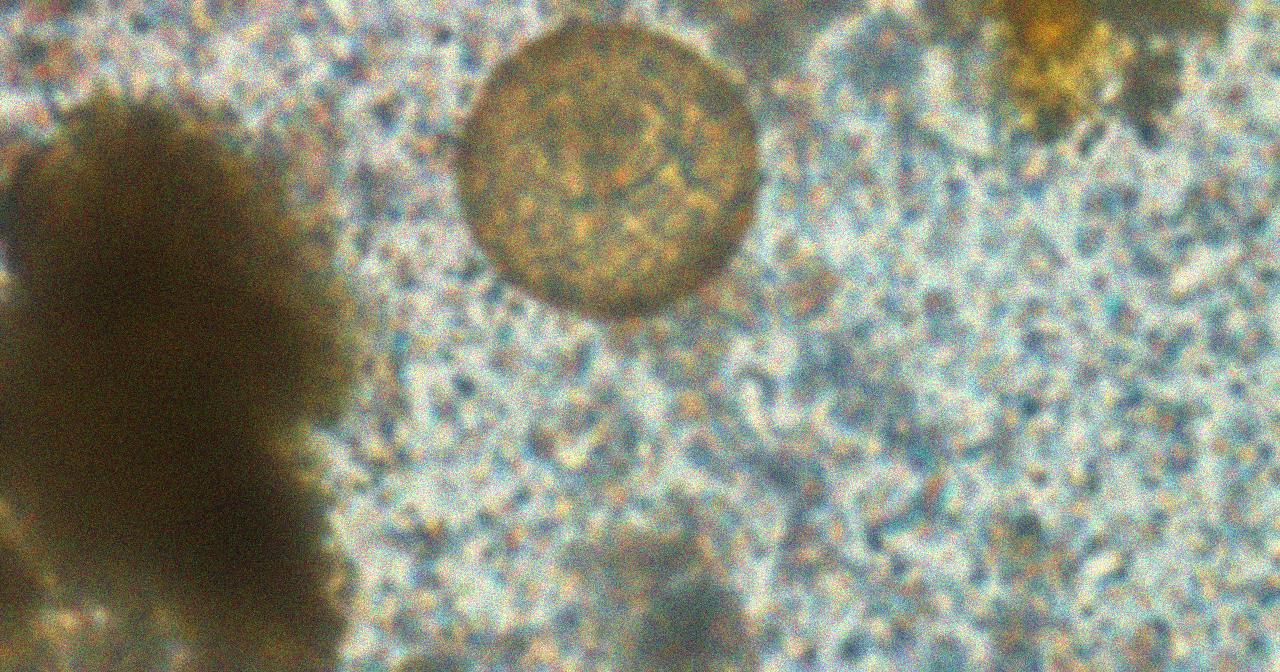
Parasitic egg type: Hymenolepis diminuta